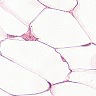
Metastatic tissue present: no